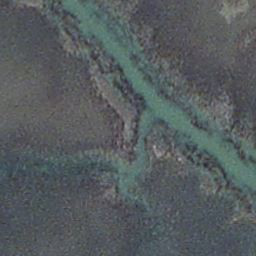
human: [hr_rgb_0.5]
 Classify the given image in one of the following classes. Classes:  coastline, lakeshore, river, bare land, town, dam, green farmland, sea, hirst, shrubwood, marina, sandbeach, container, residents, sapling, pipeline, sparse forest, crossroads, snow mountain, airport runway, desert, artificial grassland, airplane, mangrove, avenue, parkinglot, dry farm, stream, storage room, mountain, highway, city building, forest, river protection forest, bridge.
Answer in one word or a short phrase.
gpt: stream